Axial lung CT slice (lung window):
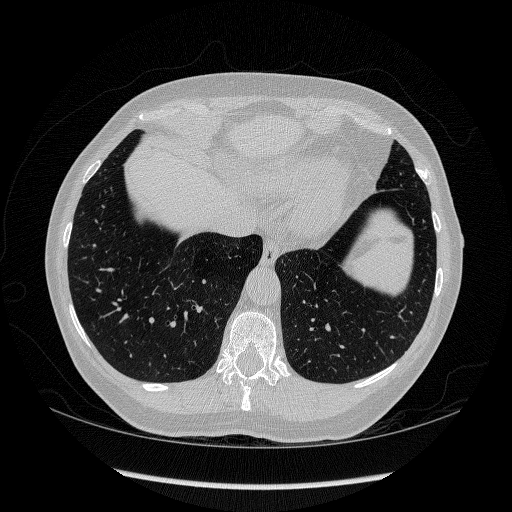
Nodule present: no